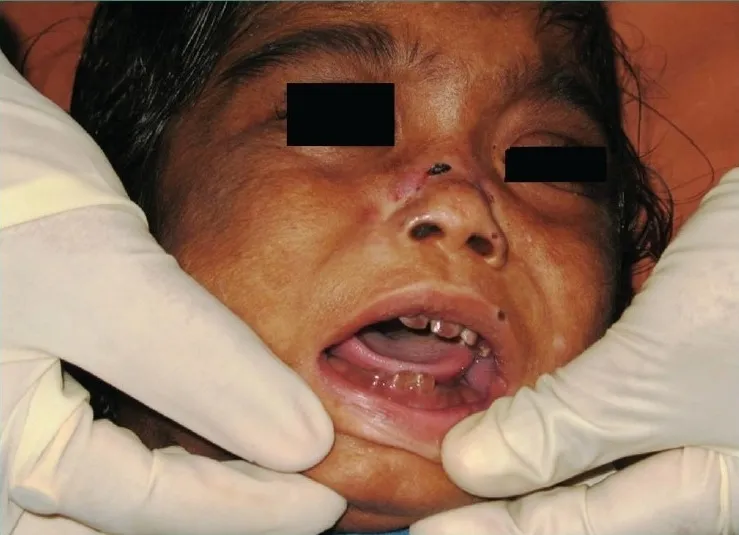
Photograph showing reddish brown discoloration of 51, 52, 61, 62, 71 and 81 and partially erupted 82.
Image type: medical_photograph (oral_photograph)